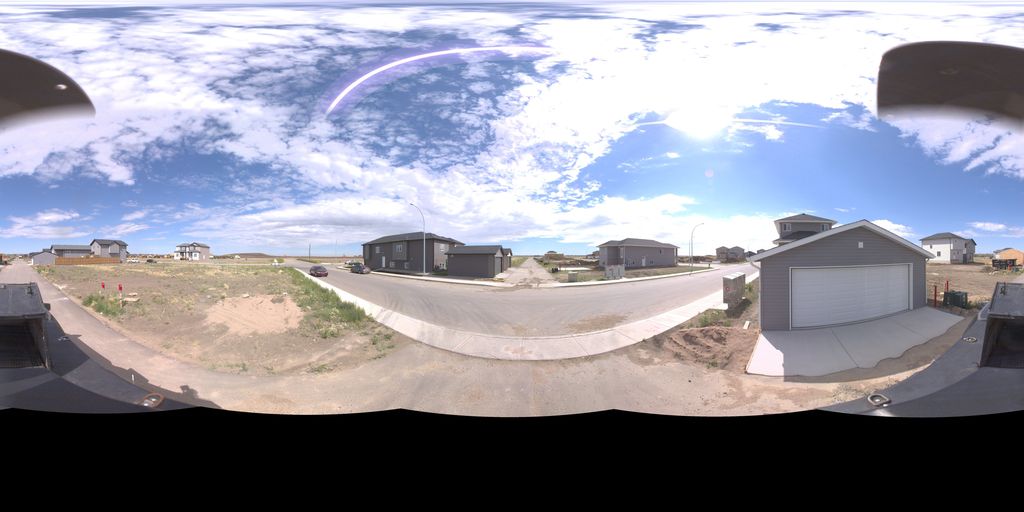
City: saskatoon